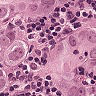
Metastatic tissue present: yes